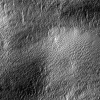
Atmospheric dust classification: not_dusty